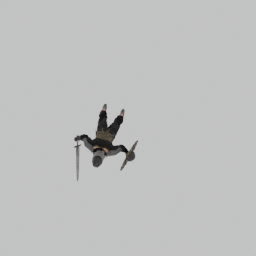
Label: people